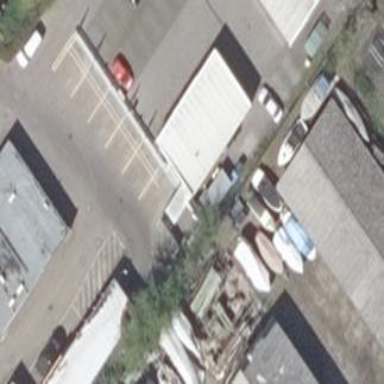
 white metal roof used as car repair shop. The building itself is black in color."